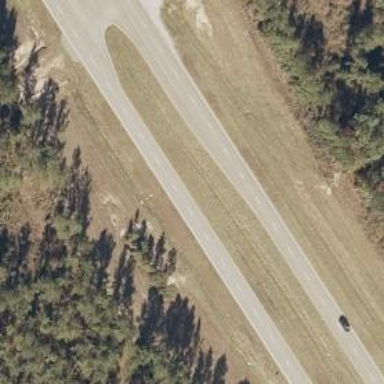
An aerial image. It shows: Asphalt trunk highway classified as expressway.